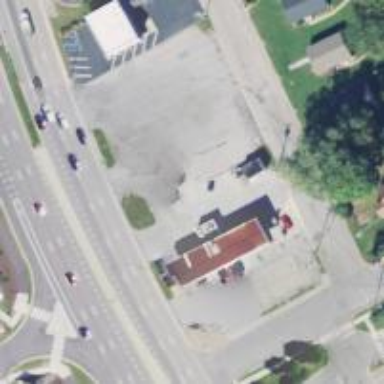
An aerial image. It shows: Convenience shop.